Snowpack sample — Buffalo Mountain, Silverthorne, Colorado, USA (2/22/26, 2:02 PM MST)
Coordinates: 39.622, -106.113
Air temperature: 33 °F
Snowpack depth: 63 cm
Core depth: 30 cm
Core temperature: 24.8 °F
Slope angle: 11°, slope face: 116°
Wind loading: low
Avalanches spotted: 0
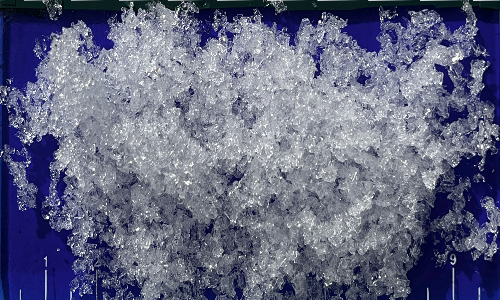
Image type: core
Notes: In a firebreak similar to site 1, minimal wind loading with no spotted avalanches (not many faces in view though)